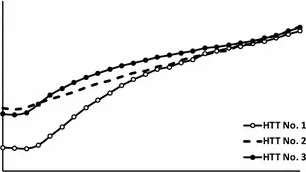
Body core temperature values of candidate 'B' that were measured during three HTTs. First test: - -; second test: - -; third test: - -; data are presented at a sampling rate of 1-5 min.
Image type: chart (chart)